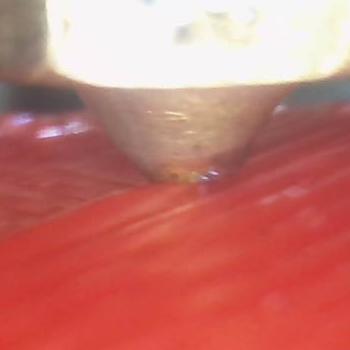
Flow rate: 252%